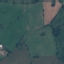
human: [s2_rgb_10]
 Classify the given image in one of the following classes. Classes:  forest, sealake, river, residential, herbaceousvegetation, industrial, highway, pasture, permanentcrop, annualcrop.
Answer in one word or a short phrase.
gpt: Pasture